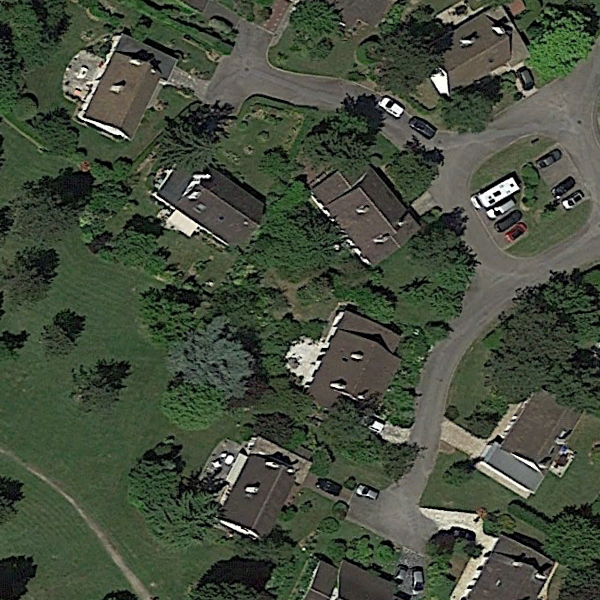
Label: MediumResidential